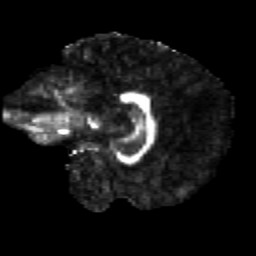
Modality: FA
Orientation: sagittal
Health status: healthy
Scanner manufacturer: siemens
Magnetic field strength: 3 T
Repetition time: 12 s
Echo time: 0.092 s